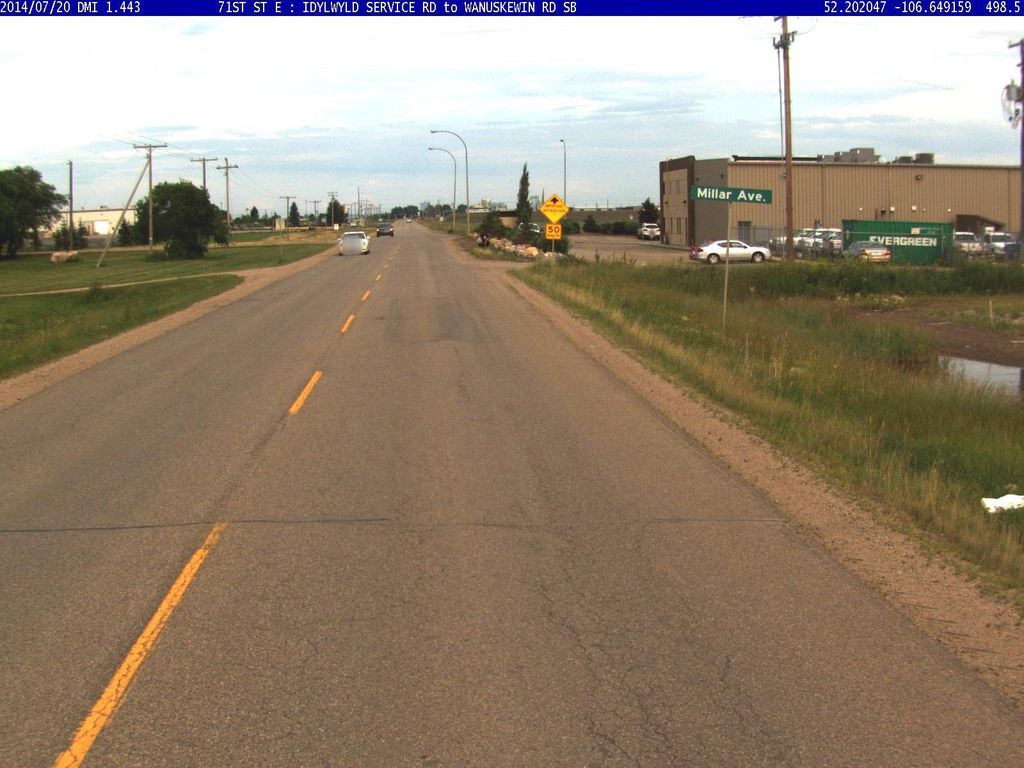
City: saskatoon